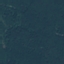
Land use / land cover class: Forest